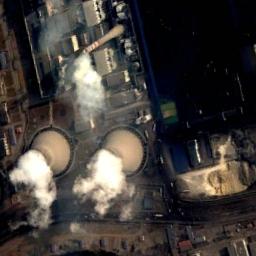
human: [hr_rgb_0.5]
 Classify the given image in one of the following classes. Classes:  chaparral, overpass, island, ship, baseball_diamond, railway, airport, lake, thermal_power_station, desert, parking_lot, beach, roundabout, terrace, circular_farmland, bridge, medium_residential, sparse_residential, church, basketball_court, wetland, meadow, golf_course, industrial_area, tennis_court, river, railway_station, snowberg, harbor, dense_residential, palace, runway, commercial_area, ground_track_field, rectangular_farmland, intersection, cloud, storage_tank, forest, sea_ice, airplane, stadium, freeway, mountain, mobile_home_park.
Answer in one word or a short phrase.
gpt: thermal_power_station